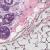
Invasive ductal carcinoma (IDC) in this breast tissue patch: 0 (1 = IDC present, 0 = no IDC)